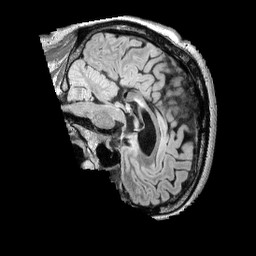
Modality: FLAIR
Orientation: sagittal
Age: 41
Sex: male
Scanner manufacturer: siemens
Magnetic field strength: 3 T
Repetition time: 5 s
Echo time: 0.387 s